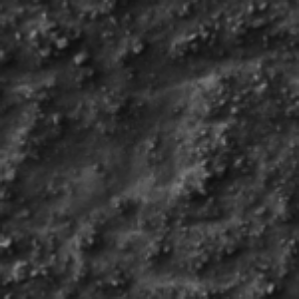
Label: frost